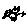
Label: bird